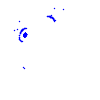
Particle: electron